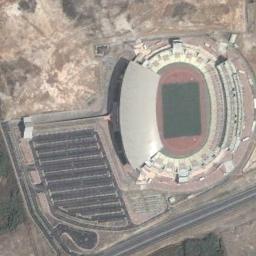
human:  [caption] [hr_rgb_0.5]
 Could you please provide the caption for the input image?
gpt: The stadium is on the bare land next to some roads .

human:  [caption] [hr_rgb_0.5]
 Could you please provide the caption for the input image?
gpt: This stadium has a white ring roof .

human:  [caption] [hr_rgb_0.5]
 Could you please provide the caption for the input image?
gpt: There is a road next to the stadium .

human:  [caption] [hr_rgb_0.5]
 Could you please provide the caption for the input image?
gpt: Oval gymnasium was built on bare land, Next to the road .

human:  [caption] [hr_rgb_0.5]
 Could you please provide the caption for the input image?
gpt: There are bare land around the stadium .